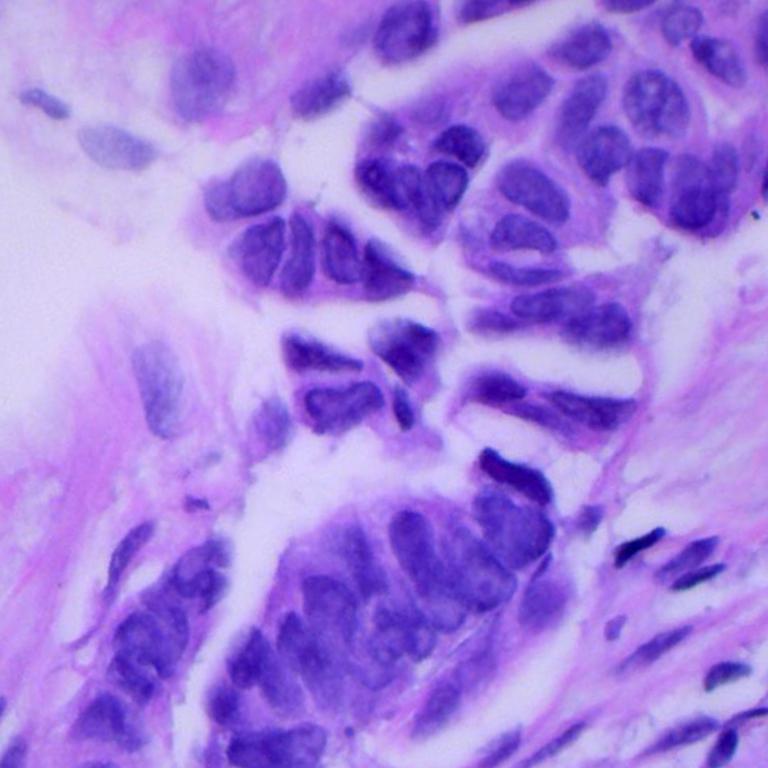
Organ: lung
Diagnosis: adenocarcinomas